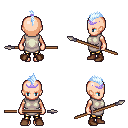
a pixel art fantasy rpg character, female body template, human, light skin, white tunic, gold greaves, white cyan mohawk hairstyle, purple tiara, brown shoes, spear, four views (front, back, left, right), 2x2 character sprite sheet, small pixel art, hard edges, no anti-aliasing